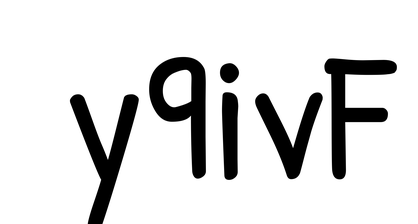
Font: PatrickHand-Regular